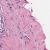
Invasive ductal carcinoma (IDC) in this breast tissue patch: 0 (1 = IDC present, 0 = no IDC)